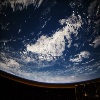
Label: cloud